Question: Here are the tables:

I need to retrieve a collection of Student objects, so I can access their names, last names, etc.
I'm kind of stuck so any help is very welcome, I'm always trying to learn and apply new things to make them stick. :)
So far, I've tried this:
'''
private void cmbGradeParalelo_SelectedIndexChanged(object sender, EventArgs e)
{
int gradeParaleloId = Convert.ToInt32(cmbGradeParalelo.SelectedValue);
using (StudentRepository studentRepo = new StudentRepository())
{
studentRepo.FindAllStudents().Where(s => s.GradeStudents
}
}
'''
'.GradeStudents' is an 'EntityCollection<GradeStudent>' so I I can query the data using Linq, but I don't know how. I've never done something like this. :)
Thank you for your time!
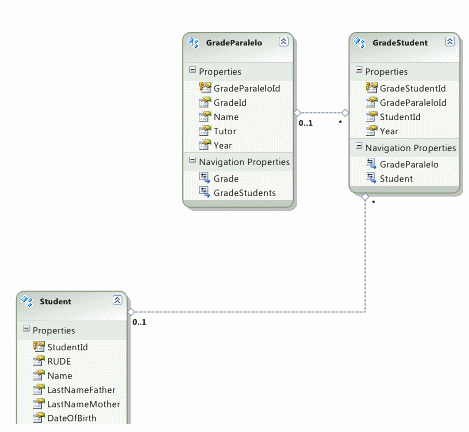
Answer: Yes, you can query with Linq. There is one beginner caveat, though, that being the need for Include:
'''
Context.Students
.Include("GradeStudents")
.Include("GradeStudents.GradeParalelo")
.First<Student>(s => s.StudentId == 1)
.GradeStudents
'''
etc.
If you provide a little more information on what you are trying to do, I might be more help.
Note also that if your join table (GradeStudents) did not have extra columns, it would be an Assocation, and you would have access to GradeParalelo directly from Student.